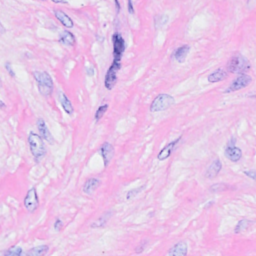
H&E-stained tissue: Breast